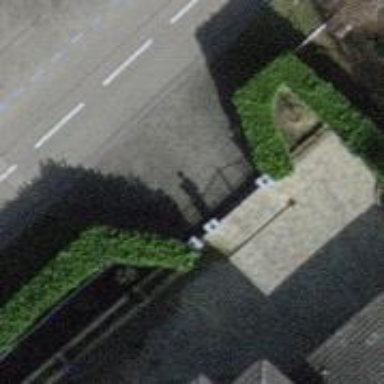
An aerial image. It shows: Gate.